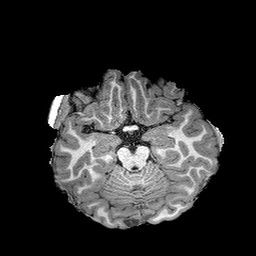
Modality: T1w
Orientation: coronal
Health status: healthy